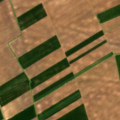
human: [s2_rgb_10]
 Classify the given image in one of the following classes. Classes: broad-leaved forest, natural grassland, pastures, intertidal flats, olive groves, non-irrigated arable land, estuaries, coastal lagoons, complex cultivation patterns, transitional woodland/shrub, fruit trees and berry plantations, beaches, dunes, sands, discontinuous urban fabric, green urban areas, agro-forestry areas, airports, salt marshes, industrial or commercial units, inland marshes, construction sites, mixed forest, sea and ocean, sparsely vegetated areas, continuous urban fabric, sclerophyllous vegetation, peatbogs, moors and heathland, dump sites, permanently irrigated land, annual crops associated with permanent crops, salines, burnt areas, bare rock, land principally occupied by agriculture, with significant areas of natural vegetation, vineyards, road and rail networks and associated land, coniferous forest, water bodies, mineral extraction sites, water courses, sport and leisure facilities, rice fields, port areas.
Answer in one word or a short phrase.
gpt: non-irrigated arable land